Question: I've got a data-set of people's names but the problem is I imagine when some people were typing in their names they hit the spacebar a few times too many b/c now we have this:

Notice how in the name column there're some names like John_Doe, John__Doe, John____Doe, etc. What would be the best way to ensure that whenever there's a _ between words, be it 1,2,3, etc. it's removed/trimmed to only 1 space so all of these records would become John_Doe.
Thoughts?
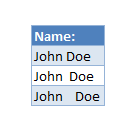
Answer: This should do the trick
'''
DECLARE @string varchar(100)
SET @string = 'John Doe'
SELECT string = REPLACE(REPLACE(REPLACE(@string,' ','<>'),'><',''),'<>',' ')
'''
<URL>